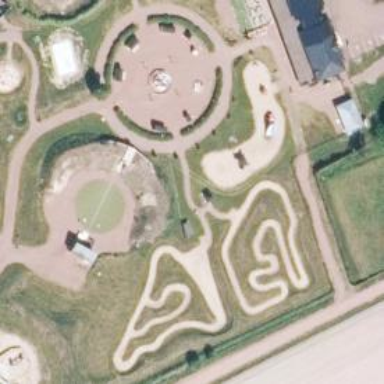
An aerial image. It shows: Track in leisure land.